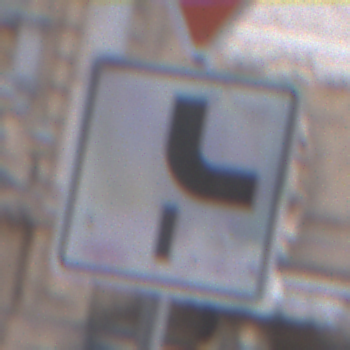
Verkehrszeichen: VerlaufVorfahrtsstrasse10
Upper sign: VorfahrtGewaehren
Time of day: SunriseSunset
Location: Outdoor (Urban)
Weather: PartlyCloudy
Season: NotSpecified
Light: Natural